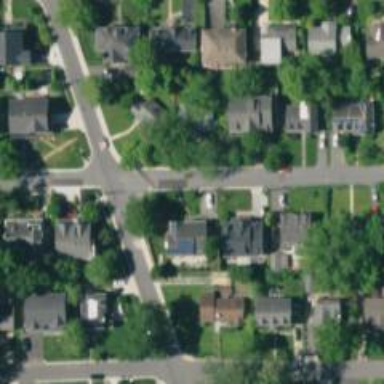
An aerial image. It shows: Neighborhood.